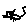
Label: cat